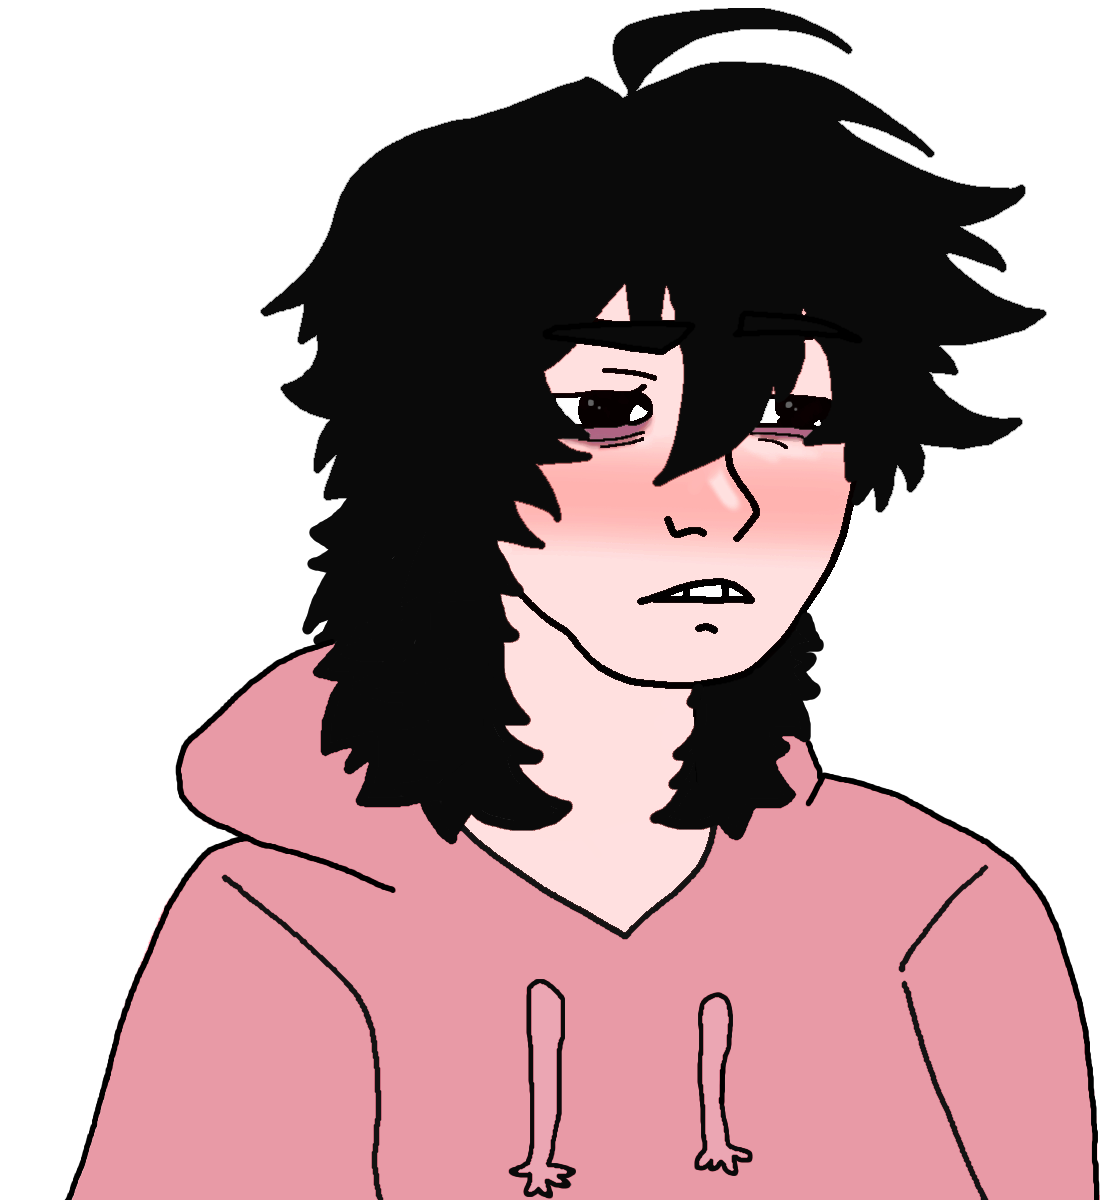
Label: 5_Twinkjak